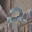
Label: 2